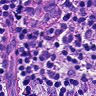
Metastatic tissue present: no